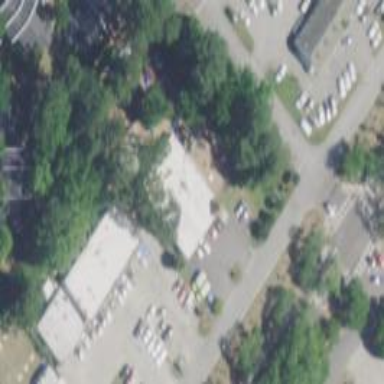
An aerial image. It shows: Motorcycle parking facility.